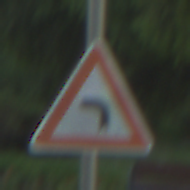
Verkehrszeichen: KurveLinks
Umgebung: Outdoor, Suburban
Tageszeit: SunriseSunset
Wetter: PartlyCloudy
Licht: Natural
Jahreszeit: NotSpecified
Kontrast: MediumContrast